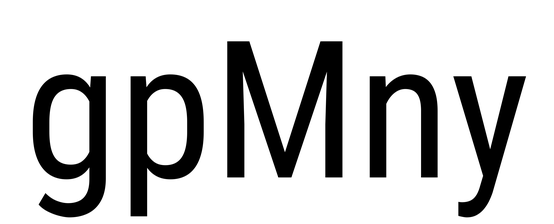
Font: Roboto_Condensed_Regular